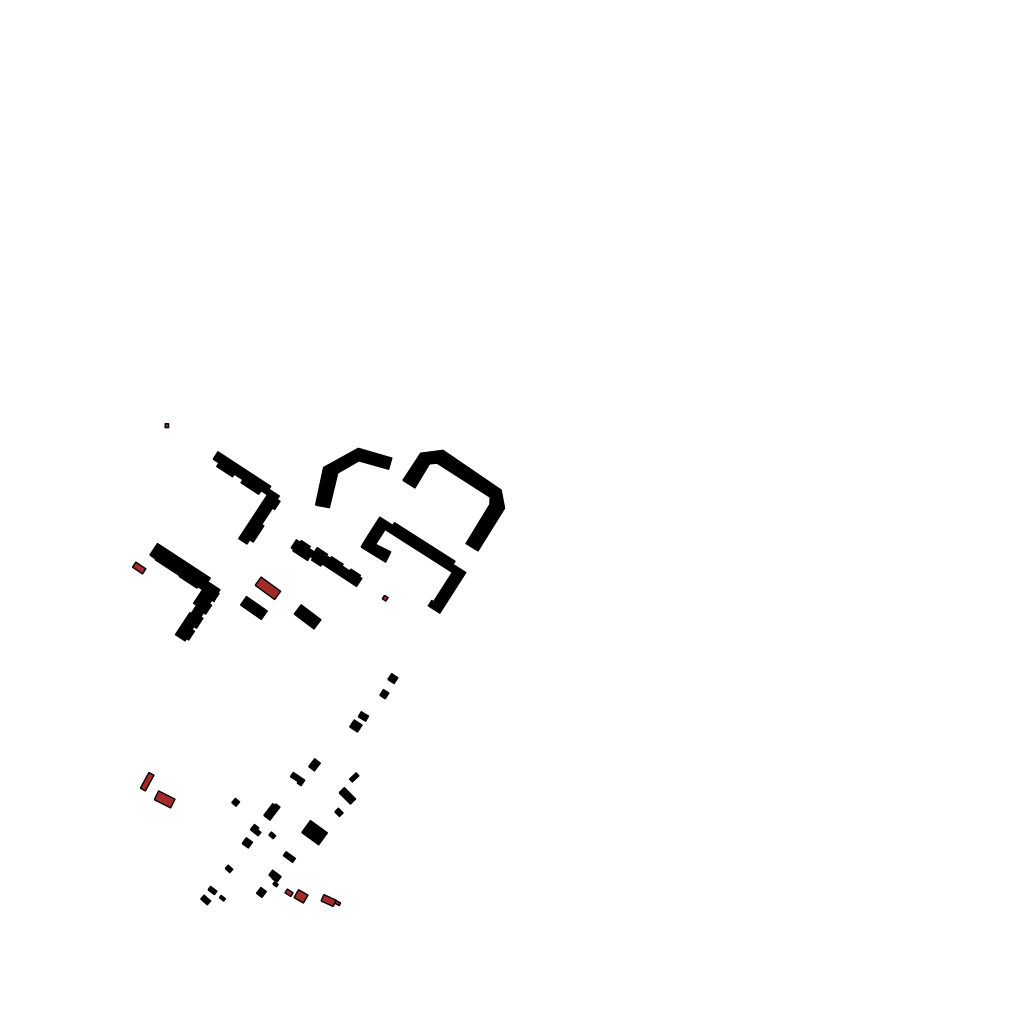
Tags: overhead vector_map, industrial, recreation, residential, modern, high_rise, individual_rise, density_3, Building, Facility, 1.0 km²